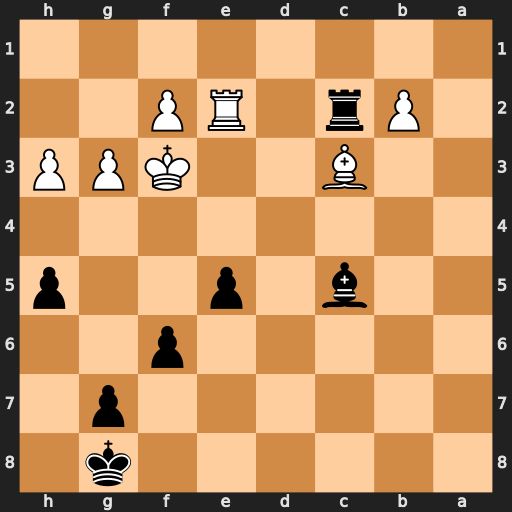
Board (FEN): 6k1/6p1/5p2/2b1p2p/8/2B2KPP/1Pr1RP2/8
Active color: b
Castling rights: -
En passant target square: -
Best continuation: e4+ Kxe4 Rxe2+